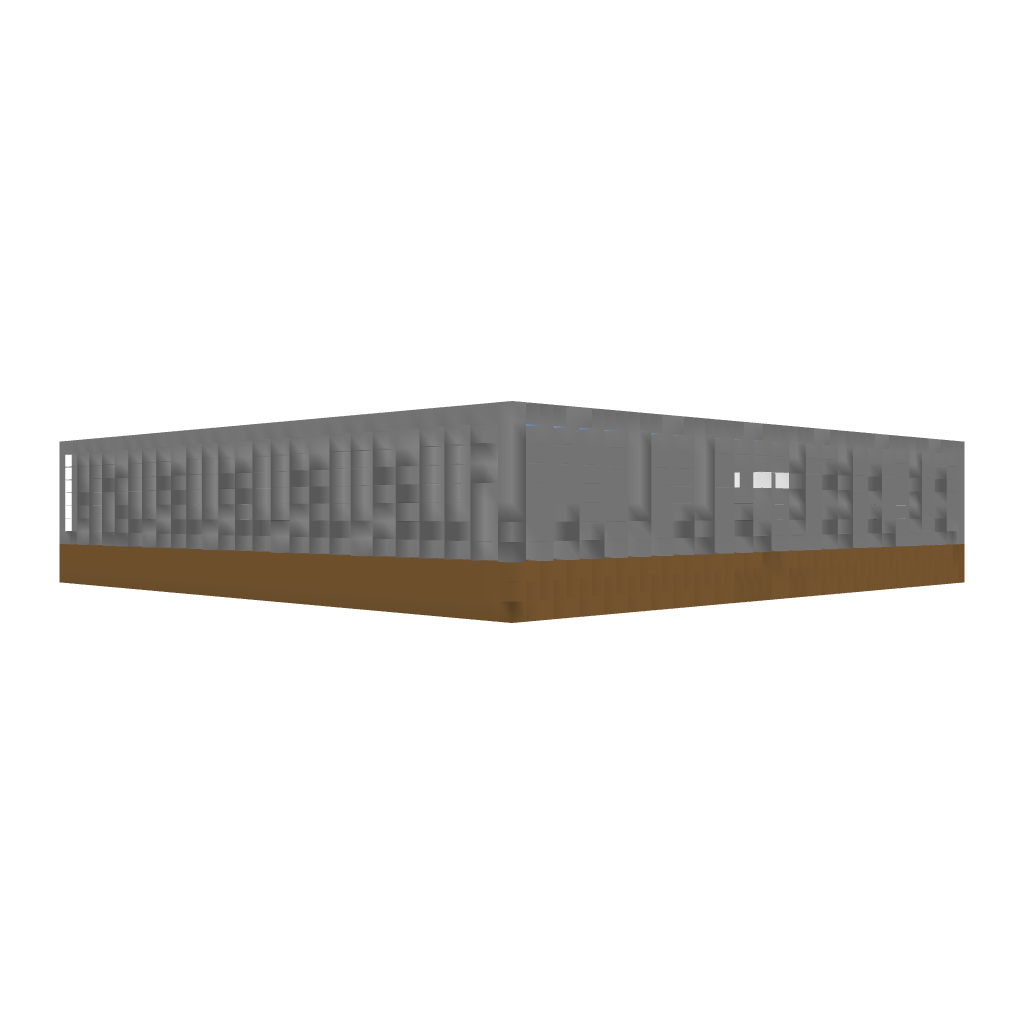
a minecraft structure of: Battlefield bad low quality